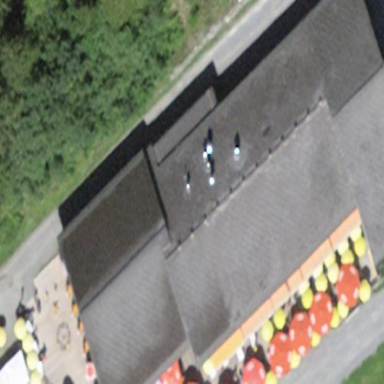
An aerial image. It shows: Building that houses restaurant.